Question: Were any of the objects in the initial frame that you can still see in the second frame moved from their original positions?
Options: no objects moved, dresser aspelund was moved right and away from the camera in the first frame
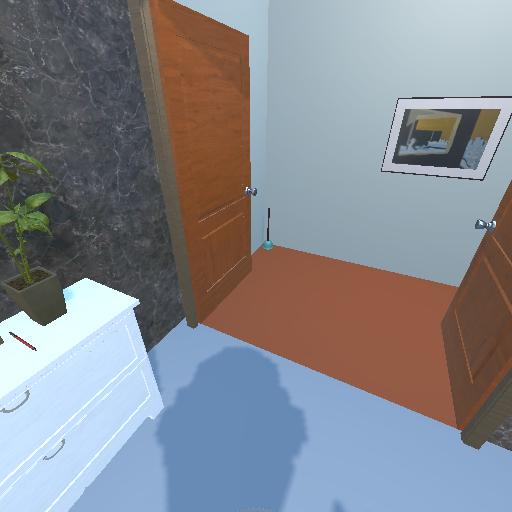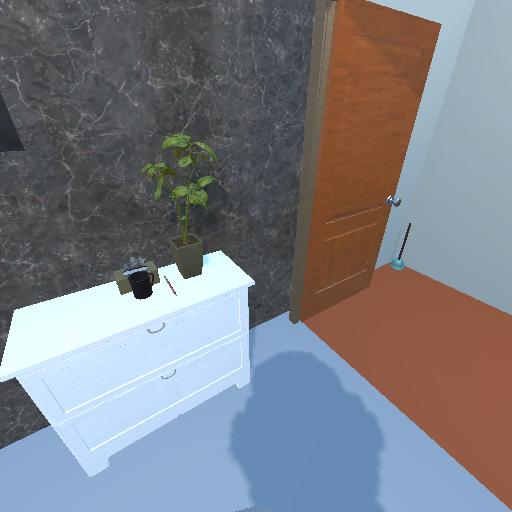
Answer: no objects moved